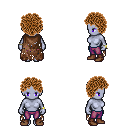
a pixel art fantasy rpg character, female body template, dark elf, purple skin, brown tattered cape, magenta pants, brown curly afro hairstyle, bracelets, brown shoes, four views (front, back, left, right), 2x2 character sprite sheet, small pixel art, hard edges, no anti-aliasing